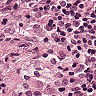
Metastatic tissue present: no